Question: I need to contour plot 3 different functions with gnuplot, but for 2 of them, I just need the contour level 0, for the other, I need the levels 10, 12 and 14. This is what I got so far:
'''
f(x,y) = 10 + x + y
g1(x, y) = 5 - x - 2*y
g2(x, y) = (1/x) + (1/y) - 2
set contour base
set isosample 250, 250
set cntrparam cubicspline
unset surface
set size square
set view map
set yrange[-1:5]
set xrange[-1:5]
set cntrparam levels discrete 0
splot f(x,y), g2(x,y), g1(x,y)
'''

The problem is that I can either use:
'''
set cntrparam levels discrete 0
'''
or
'''
set cntrparam levels discrete 10, 12, 14
'''
for all the functions, but I don't know how to use the former for 'g1(x,y)' and 'g2(x,y)' only, while using the later for 'f(x,y)'. How to do it?
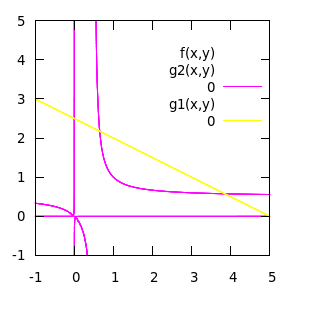
Answer: In general you cannot define different contour settings for different functions which are to be plotted together. In your case there is a workaround, since the contour levels are well separated from each other. You must define your functions to be '1/0' where the unwanted levels are. Here I choose 5 as limit, which is in the middle:
'''
f(x,y) = 10 + x + y
g1(x, y) = 5 - x - 2*y
g2(x, y) = (1/x) + (1/y) - 2
set contour base
set isosample 250, 250
set cntrparam cubicspline
unset surface
set size square
set view map
set yrange[-1:5]
set xrange[-1:5]
set cntrparam levels discrete 0, 10, 12, 14
splot (f(x,y) > 5 ? f(x,y) : 1/0) t 'f(x,y)', (g2(x,y) < 5 ? g2(x,y) : 1/0) t 'g2(x,y)', (g1(x,y) < 5 ? g1(x,y) : 1/0) t 'g1(x,y)'
'''
The result with 4.6.5 is: